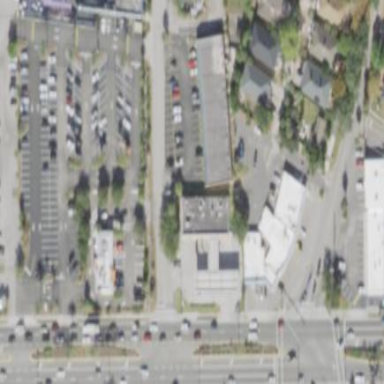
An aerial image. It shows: Retail area.